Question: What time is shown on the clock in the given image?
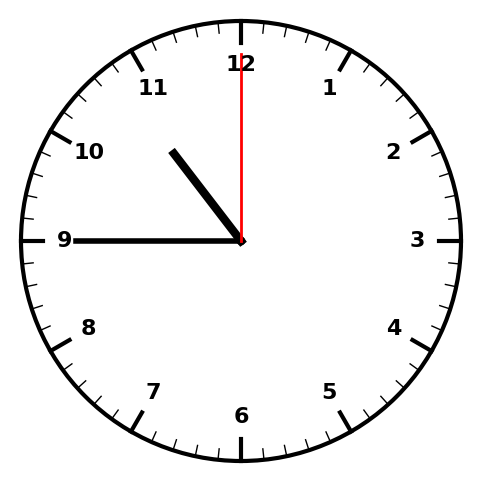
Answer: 10:45:00